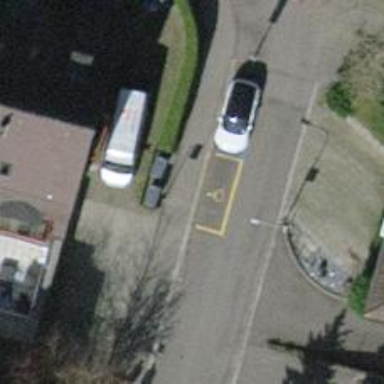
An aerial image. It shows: Parking space designated for disabled individuals.